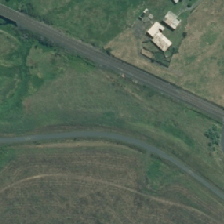
Land cover: shortrotation_cropland